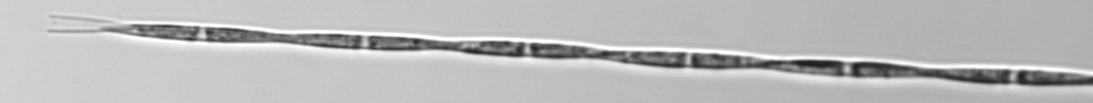
Label: Pseudo-nitzschia